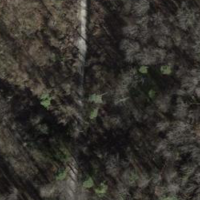
EUNIS habitat code: 41
Species observed at this site:
Lathyrus vernus